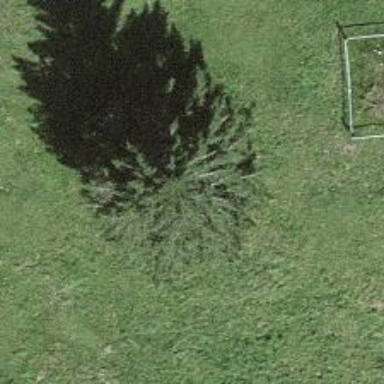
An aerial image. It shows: Single tag "natural: tree."